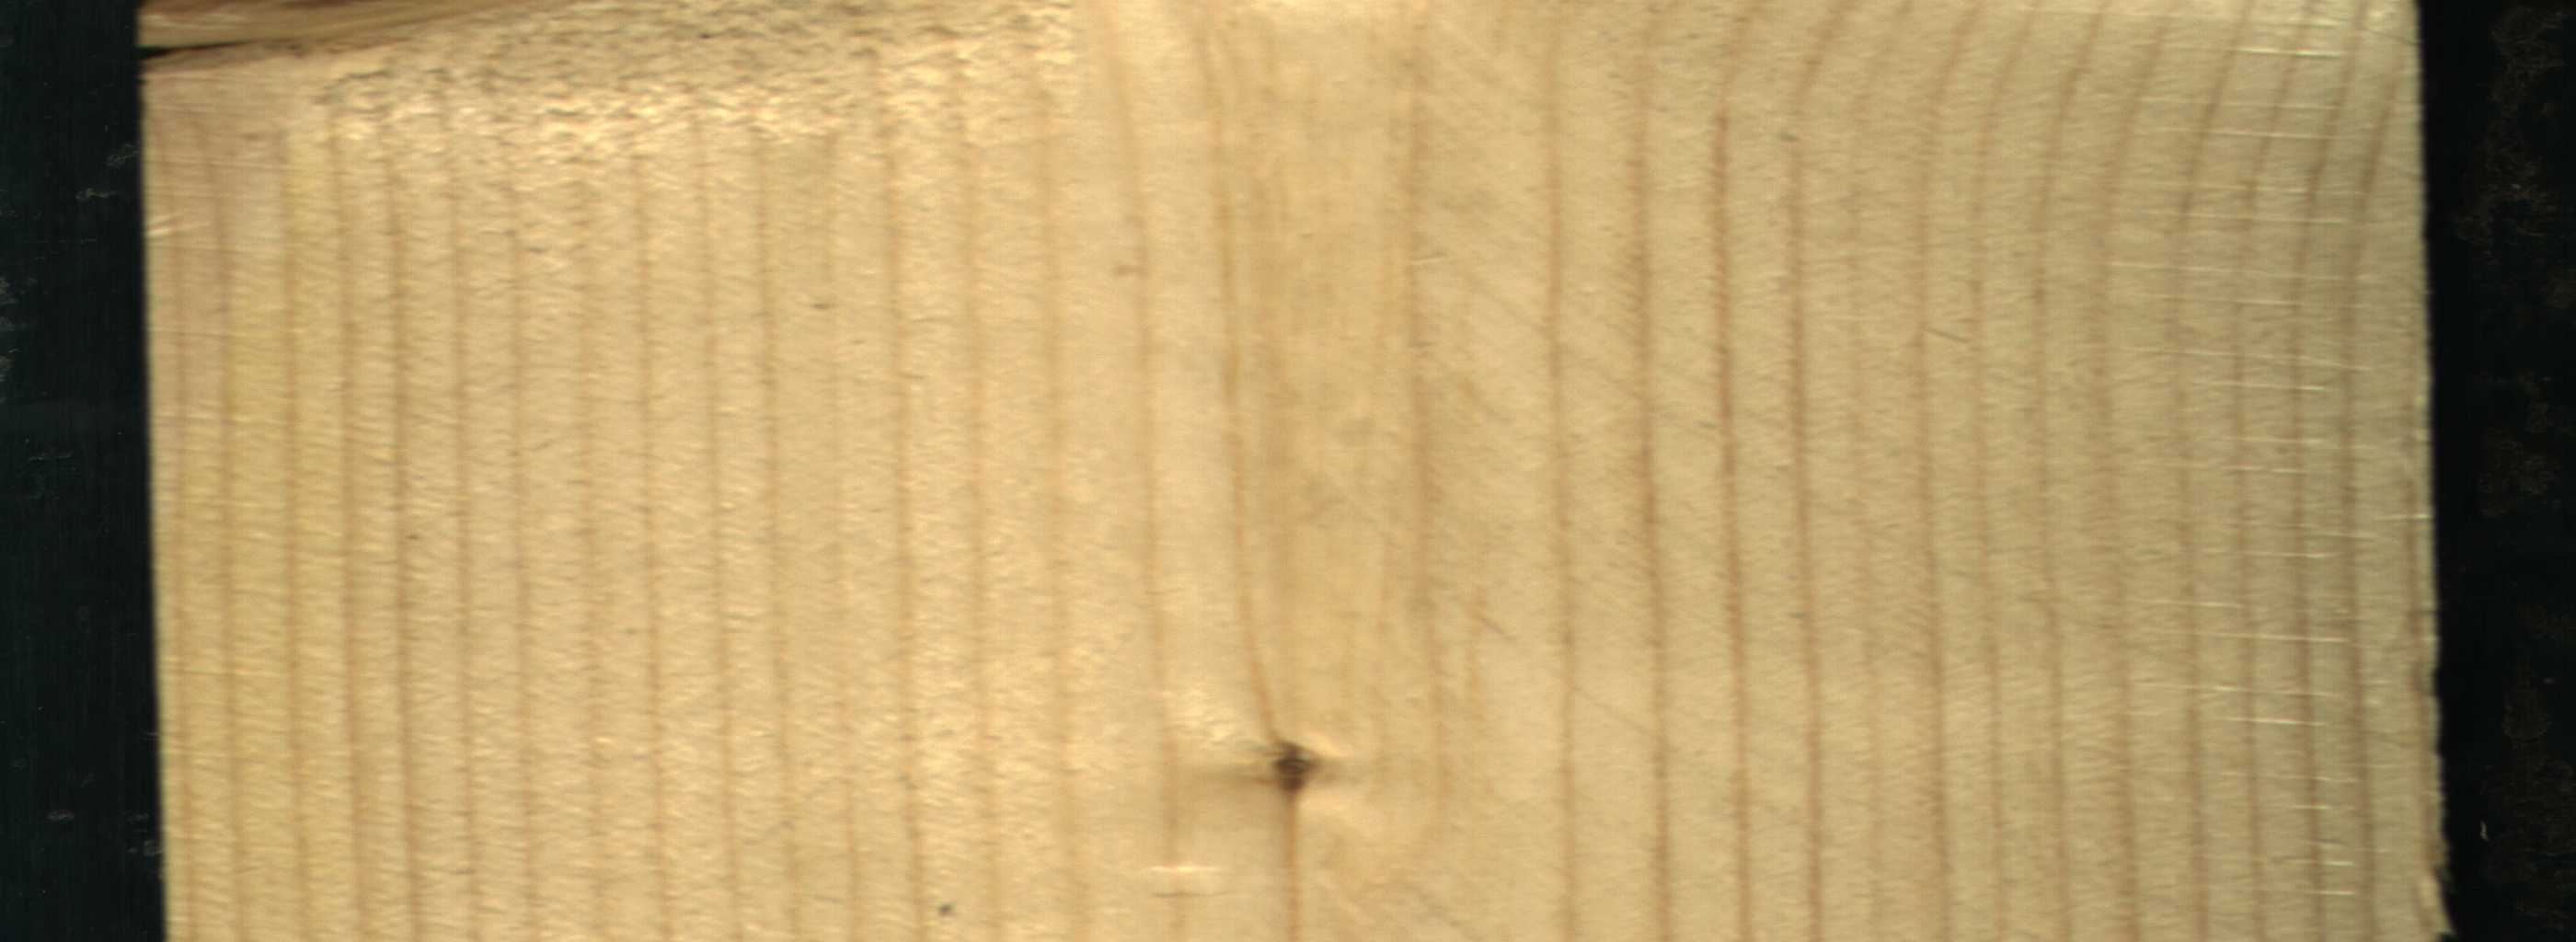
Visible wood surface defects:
Knot_missing
Live_Knot
Live_Knot